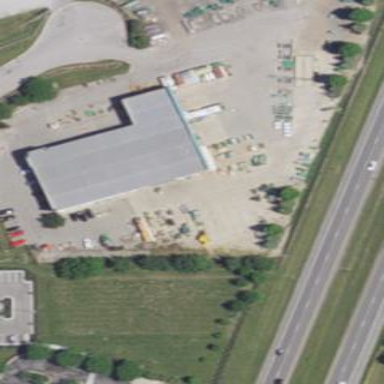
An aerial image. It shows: Warehouse.